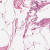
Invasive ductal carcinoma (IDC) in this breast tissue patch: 0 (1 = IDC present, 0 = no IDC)